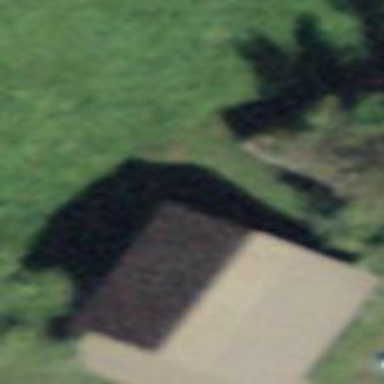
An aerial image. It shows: Barn.